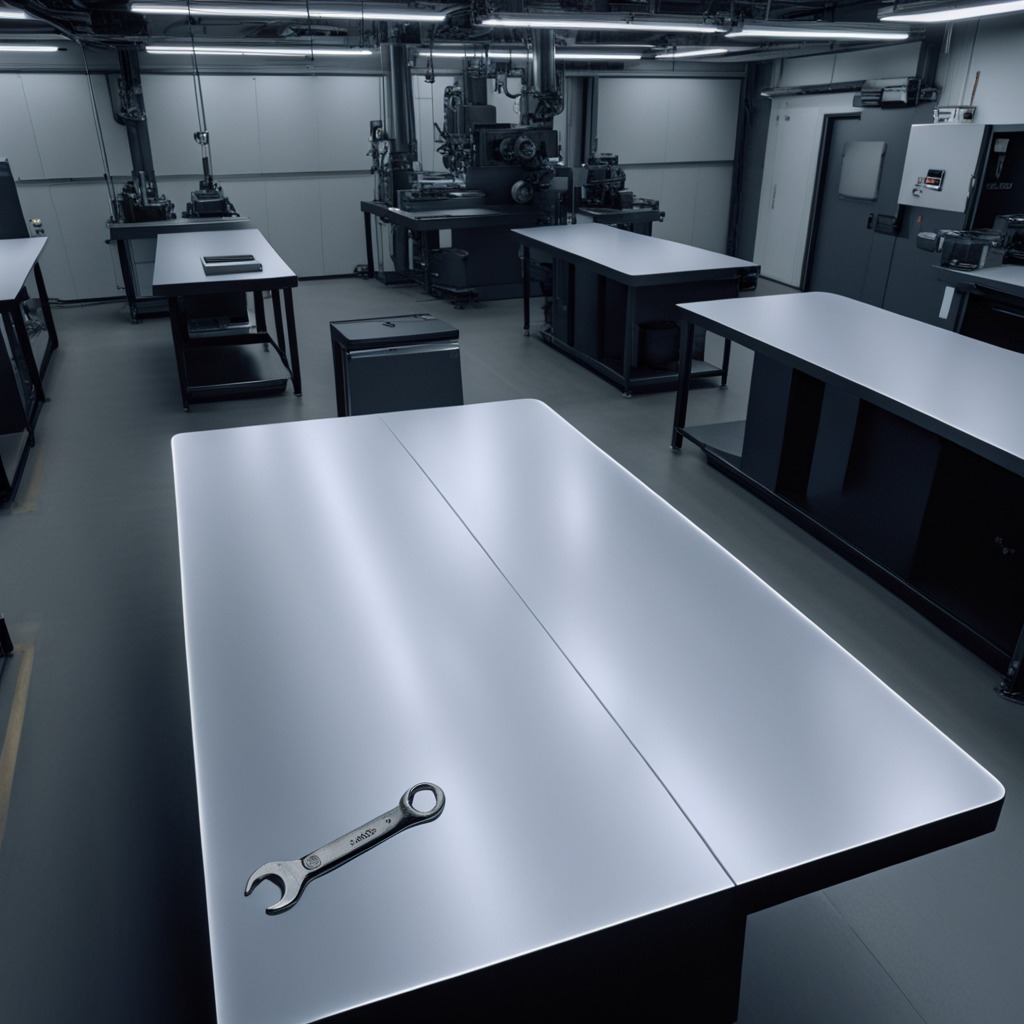
An wrench is lying on the clean empty table in the evening.